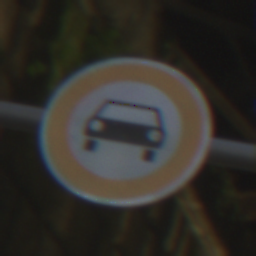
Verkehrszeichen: VerbotKraftwagen
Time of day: Midday
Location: Outdoor (Urban)
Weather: Clear
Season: NotSpecified
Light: Natural